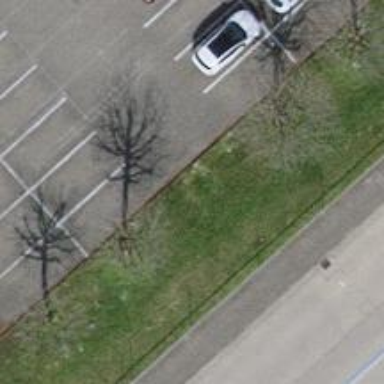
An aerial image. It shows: Parking aisle designated as service road.